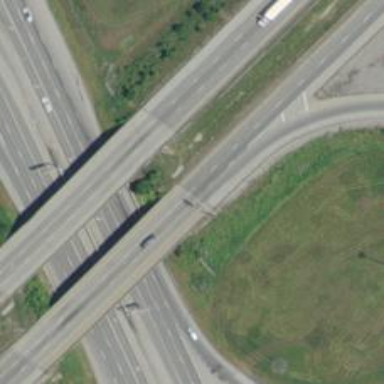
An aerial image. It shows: Motorway junction.